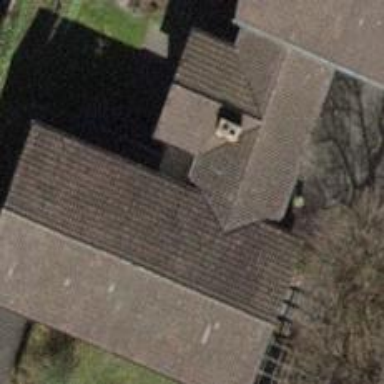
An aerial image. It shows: Beautiful church building.